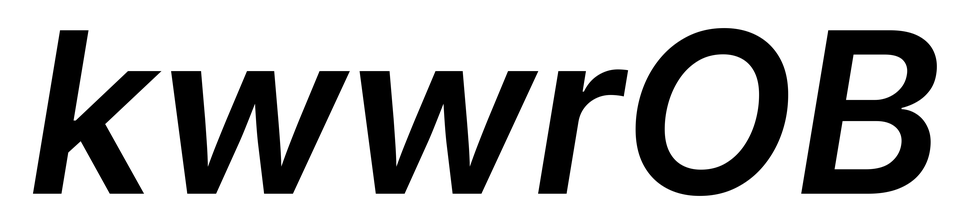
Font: Inter-Italic_SemiBold_Italic